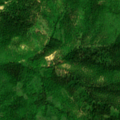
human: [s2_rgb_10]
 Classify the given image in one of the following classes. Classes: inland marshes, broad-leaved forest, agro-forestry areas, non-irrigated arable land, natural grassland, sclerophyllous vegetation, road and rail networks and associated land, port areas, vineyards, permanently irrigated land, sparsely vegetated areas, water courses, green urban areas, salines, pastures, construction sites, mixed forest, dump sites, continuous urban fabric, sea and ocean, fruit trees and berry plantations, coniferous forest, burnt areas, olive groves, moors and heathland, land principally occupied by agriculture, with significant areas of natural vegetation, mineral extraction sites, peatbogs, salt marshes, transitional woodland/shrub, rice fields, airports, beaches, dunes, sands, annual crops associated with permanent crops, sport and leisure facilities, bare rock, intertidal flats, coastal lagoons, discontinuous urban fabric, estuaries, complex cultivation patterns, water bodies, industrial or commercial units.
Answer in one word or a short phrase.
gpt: land principally occupied by agriculture, with significant areas of natural vegetation, broad-leaved forest, transitional woodland/shrub